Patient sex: F
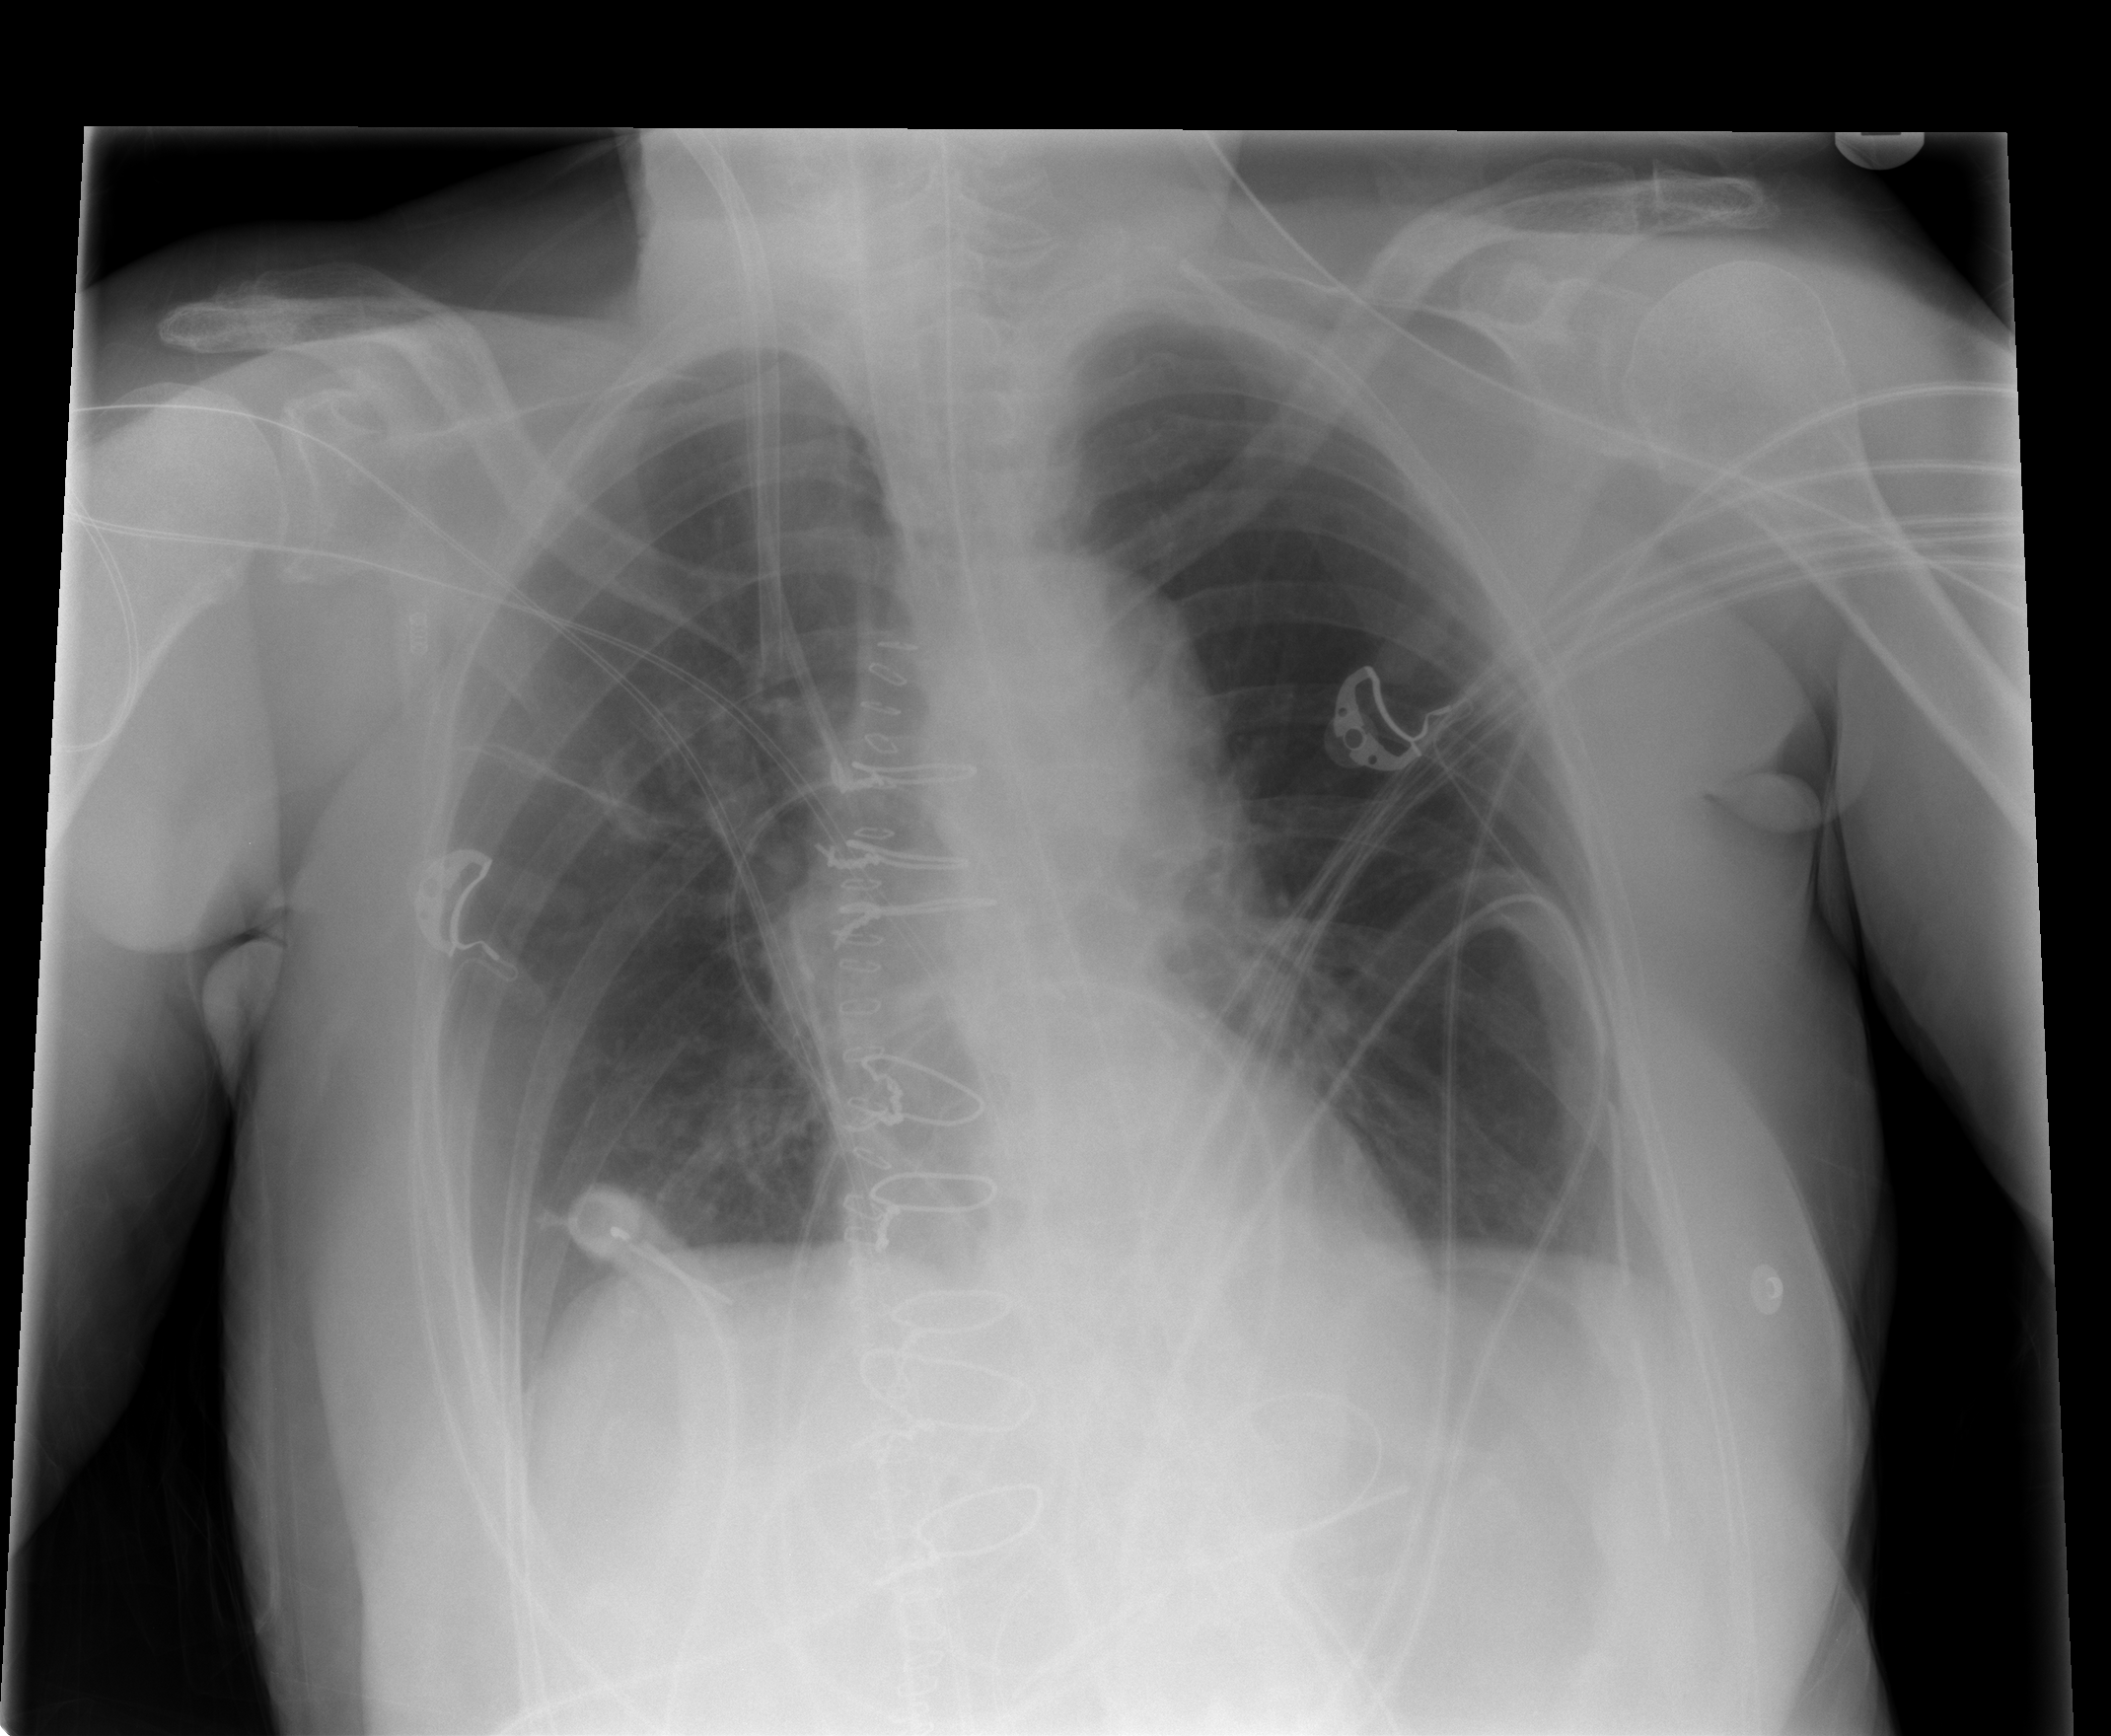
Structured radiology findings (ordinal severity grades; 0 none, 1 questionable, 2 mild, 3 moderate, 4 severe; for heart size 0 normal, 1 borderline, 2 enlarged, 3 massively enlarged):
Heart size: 0
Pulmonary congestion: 0
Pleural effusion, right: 1
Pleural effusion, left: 1
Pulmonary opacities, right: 0
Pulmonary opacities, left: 0
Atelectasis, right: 1
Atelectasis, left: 1